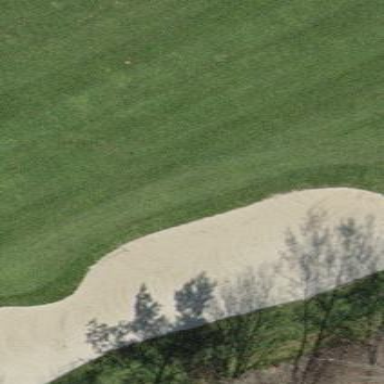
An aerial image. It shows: Golf bunker filled with natural sand.